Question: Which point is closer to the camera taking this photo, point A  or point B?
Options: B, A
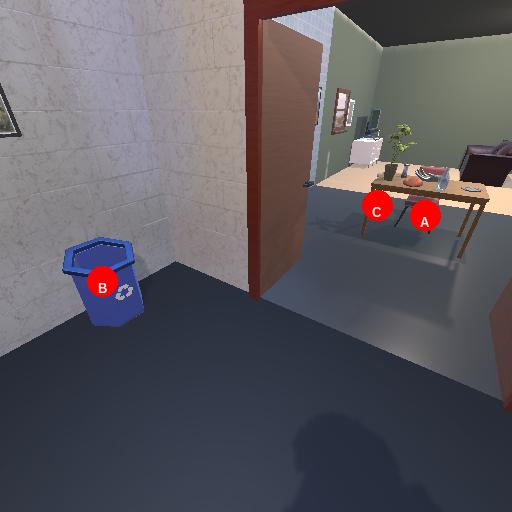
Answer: B